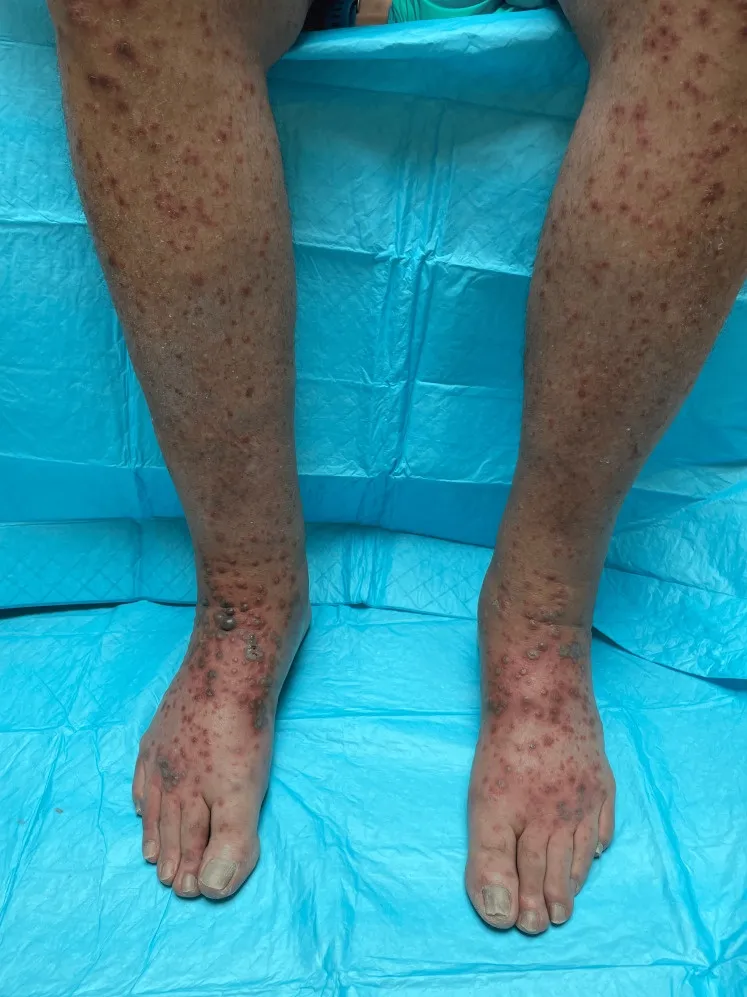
Image of the distal lower extremities and bilateral dorsal feet. Seen here are violaceous tense bullae overlying edematous targetoid papules coalescing into plaques.
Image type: medical_photograph (skin_photograph)